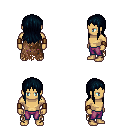
a pixel art fantasy rpg character, male body template, human, tanned skin, brown tattered cape, magenta pants, raven unkempt hairstyle, leather bracers, four views (front, back, left, right), 2x2 character sprite sheet, small pixel art, hard edges, no anti-aliasing